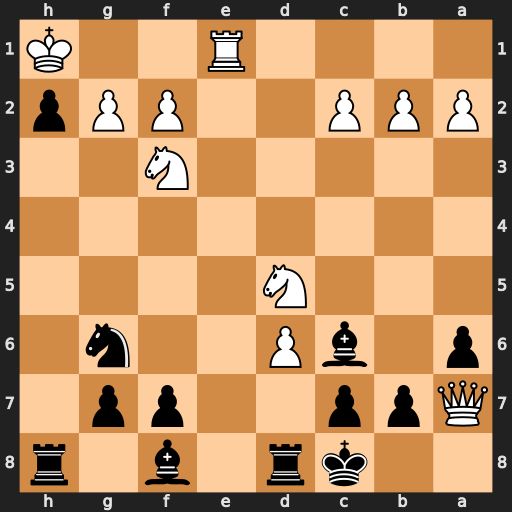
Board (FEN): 2kr1b1r/Qpp2pp1/p1bP2n1/3N4/8/5N2/PPP2PPp/4R2K
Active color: b
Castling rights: -
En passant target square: -
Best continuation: Bxd5 d7+ Kxd7